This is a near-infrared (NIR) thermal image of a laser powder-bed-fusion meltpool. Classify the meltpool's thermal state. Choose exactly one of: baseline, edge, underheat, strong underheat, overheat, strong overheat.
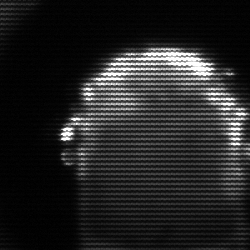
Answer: baseline